Field crop: tomato
Growth stage: 2
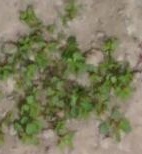
Species: portulaca